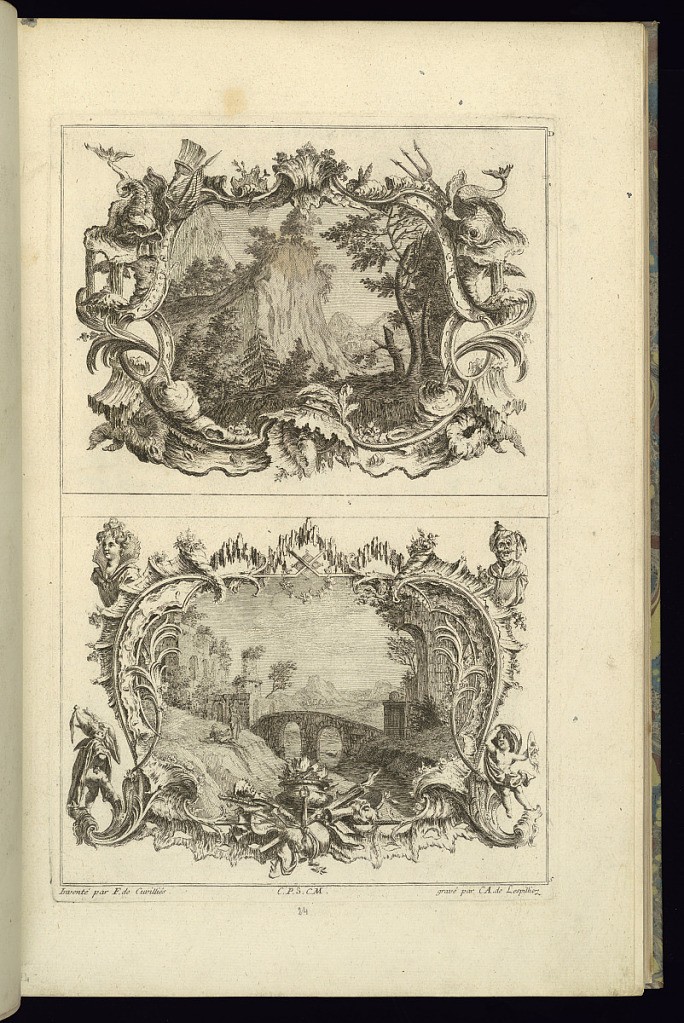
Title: Design for Two Cartouches
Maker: François de Cuvilliés the Elder, Belgian, 1695 - 1768
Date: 1745
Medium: Etching and engraving on off-white laid paper
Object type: Print
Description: Designs for two cartouches, each containing within it rustic landscape scenes. The cartouches are comprised of diverse elements including dolphins, rinceaux, tridents, busts, putti with masks, and attributes of music. The plate is signed and numbered.